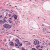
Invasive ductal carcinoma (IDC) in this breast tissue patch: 0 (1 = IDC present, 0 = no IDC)